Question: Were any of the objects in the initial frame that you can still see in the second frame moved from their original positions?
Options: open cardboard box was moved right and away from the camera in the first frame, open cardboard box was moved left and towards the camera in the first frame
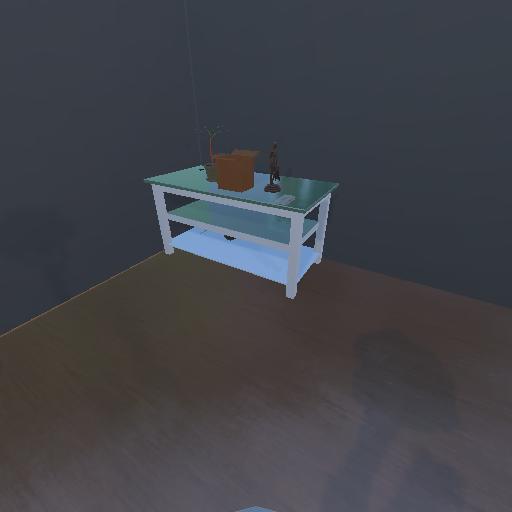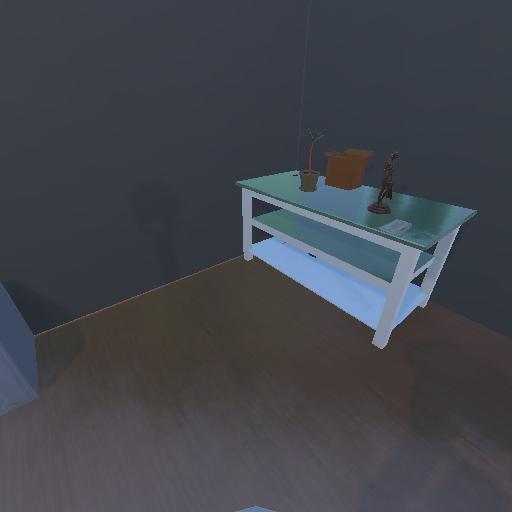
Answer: open cardboard box was moved right and away from the camera in the first frame